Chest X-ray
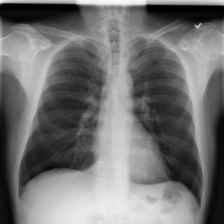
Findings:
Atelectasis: negative
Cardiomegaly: negative
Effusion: negative
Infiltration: negative
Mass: negative
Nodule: negative
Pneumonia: negative
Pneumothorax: negative
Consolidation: negative
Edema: negative
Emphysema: negative
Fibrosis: negative
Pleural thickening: negative
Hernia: negative